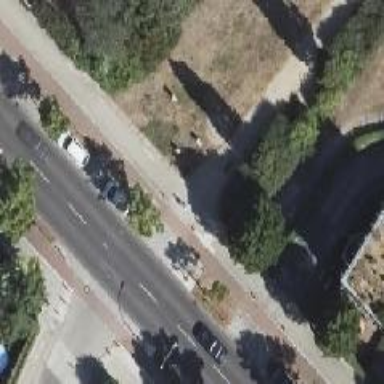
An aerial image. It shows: Footway.